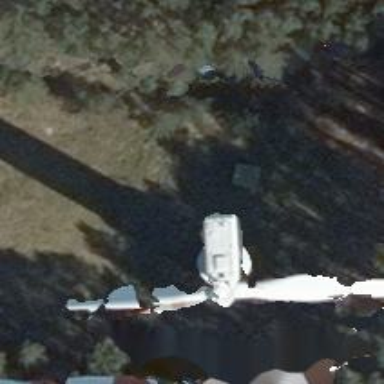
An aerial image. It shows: Wind turbine generating power.